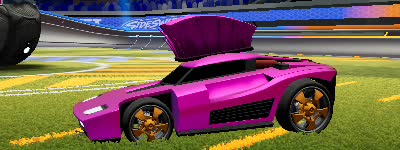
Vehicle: breakout